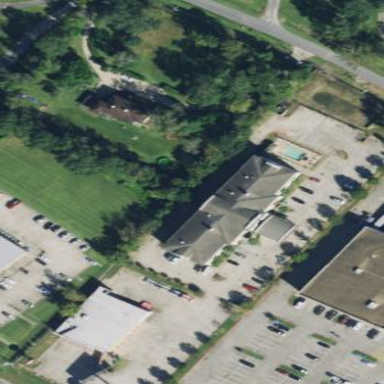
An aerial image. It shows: Motel building.